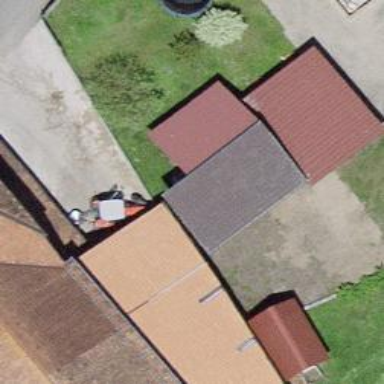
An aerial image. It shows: Residential building.